This is a demodulated (Hilbert-envelope) spectrum computed from a bearing vibration snapshot; the dashed markers indicate where each bearing fault type would appear (BPFO, BPFI, BSF, FTF). Determine the bearing's health state. Answer with exactly one of: normal, inner_race, outer_race, ball.
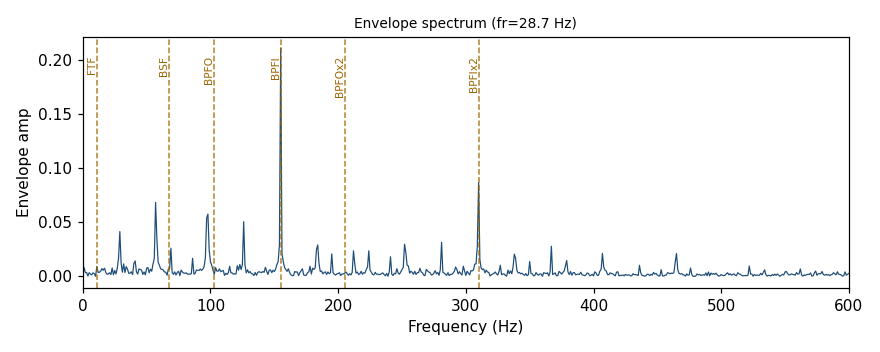
Answer: inner_race